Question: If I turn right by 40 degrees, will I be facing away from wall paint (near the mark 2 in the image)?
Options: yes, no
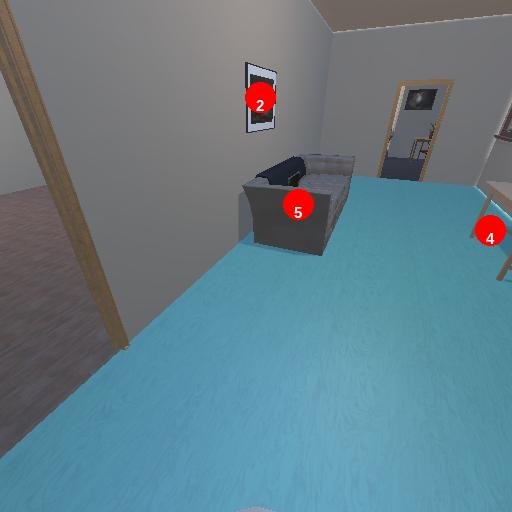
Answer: yes